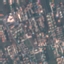
Label: Residential